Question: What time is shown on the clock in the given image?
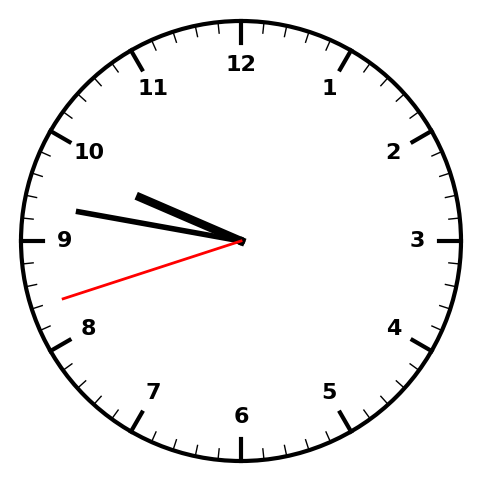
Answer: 09:46:42